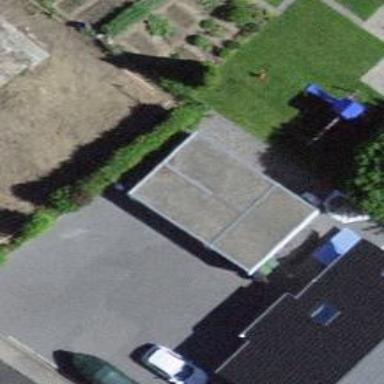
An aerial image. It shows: Garage.